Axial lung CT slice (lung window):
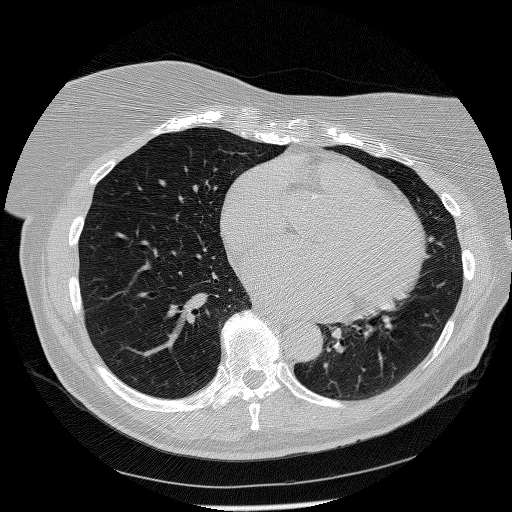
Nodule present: no